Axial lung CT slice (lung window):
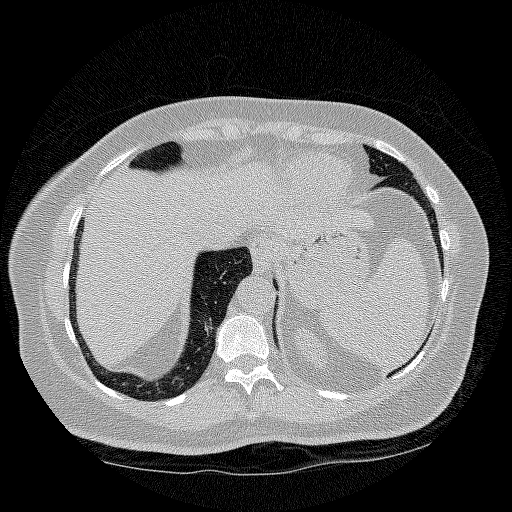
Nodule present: no